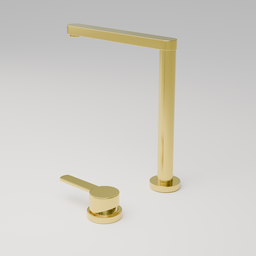
Label: appliances